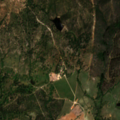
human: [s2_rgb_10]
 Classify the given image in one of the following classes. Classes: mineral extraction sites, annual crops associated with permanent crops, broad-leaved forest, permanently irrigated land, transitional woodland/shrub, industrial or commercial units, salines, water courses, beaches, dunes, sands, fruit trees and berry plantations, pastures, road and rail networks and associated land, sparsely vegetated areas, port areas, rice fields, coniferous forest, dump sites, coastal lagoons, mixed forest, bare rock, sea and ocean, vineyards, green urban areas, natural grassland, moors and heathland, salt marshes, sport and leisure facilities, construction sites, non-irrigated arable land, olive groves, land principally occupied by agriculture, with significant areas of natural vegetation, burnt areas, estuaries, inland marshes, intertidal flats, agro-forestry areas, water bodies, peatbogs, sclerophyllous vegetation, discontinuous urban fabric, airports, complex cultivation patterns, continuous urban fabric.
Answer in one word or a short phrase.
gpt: non-irrigated arable land, broad-leaved forest, moors and heathland, transitional woodland/shrub